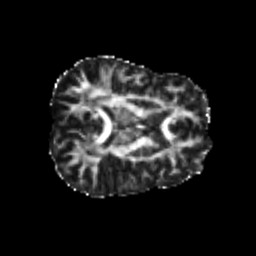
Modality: FA
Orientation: axial
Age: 26
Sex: female
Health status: healthy
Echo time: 0.074 s